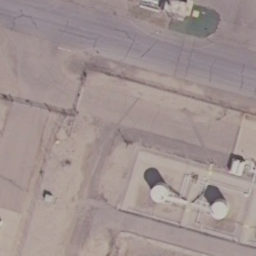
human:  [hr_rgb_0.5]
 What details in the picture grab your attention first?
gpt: storage tanks